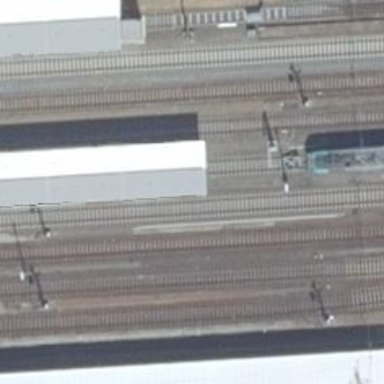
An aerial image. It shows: Railway signal.